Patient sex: M
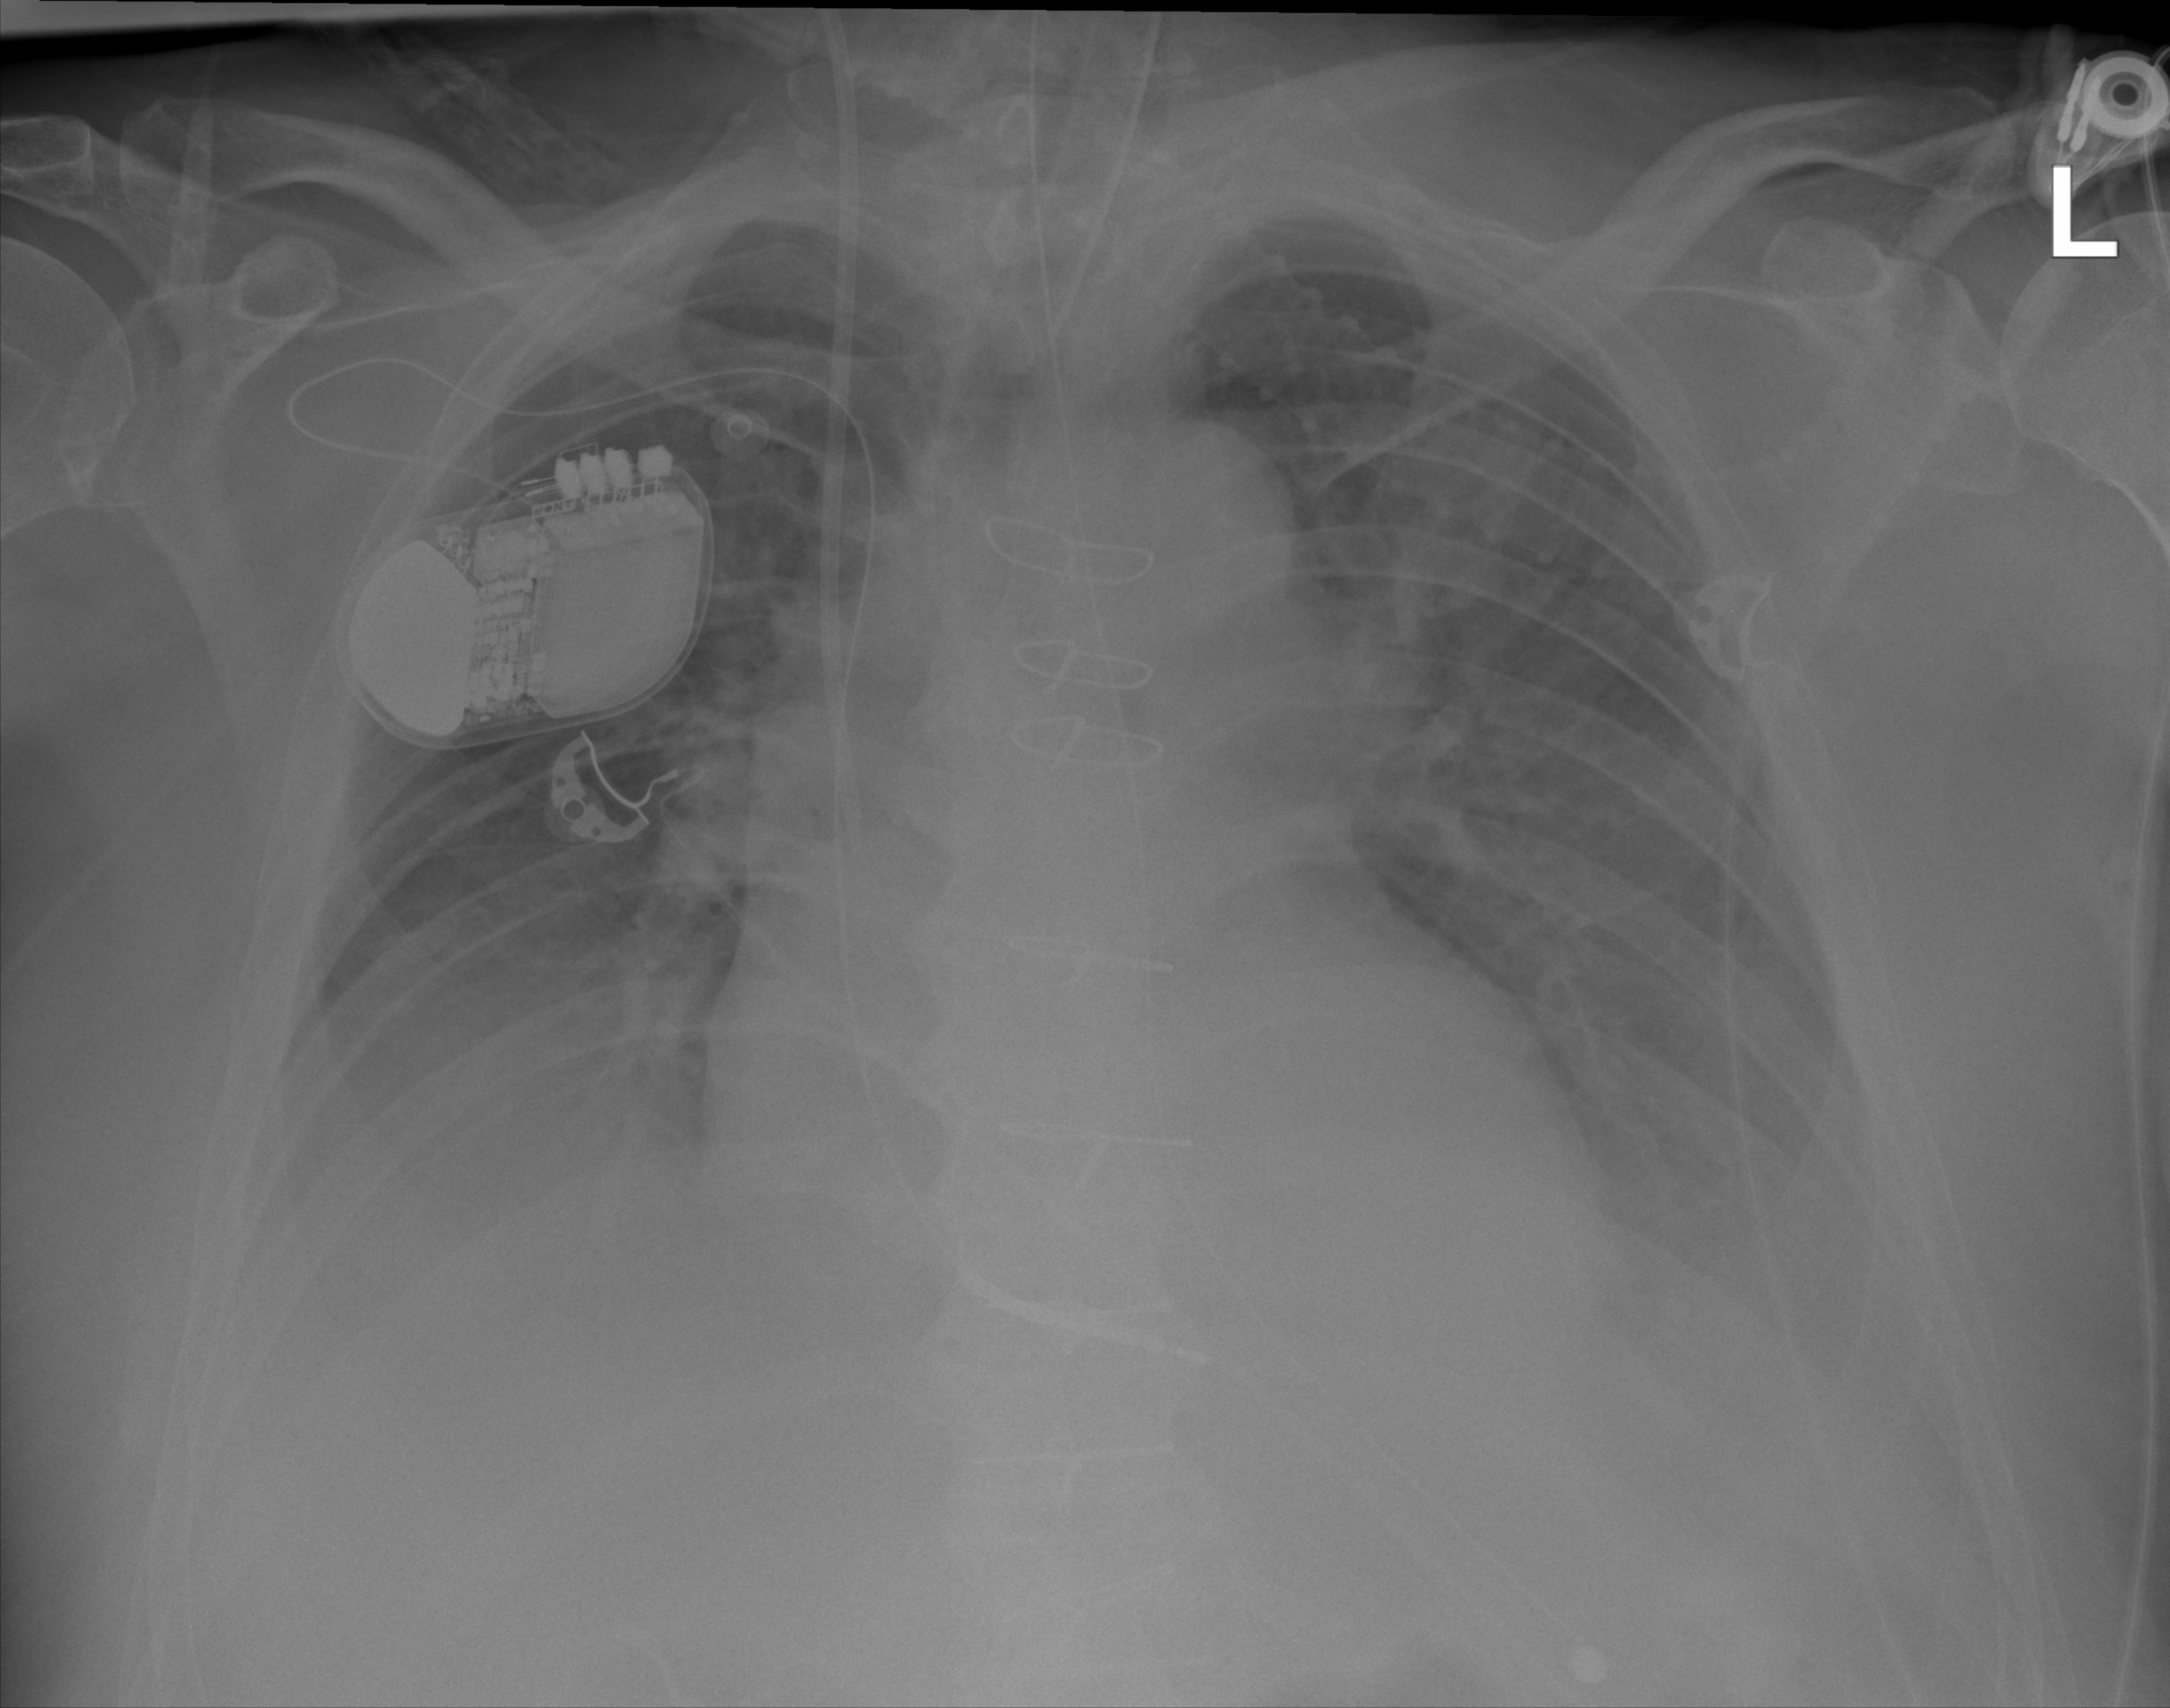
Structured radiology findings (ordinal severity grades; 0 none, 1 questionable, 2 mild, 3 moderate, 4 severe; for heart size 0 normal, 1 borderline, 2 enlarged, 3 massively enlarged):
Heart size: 1
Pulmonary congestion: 3
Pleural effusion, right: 2
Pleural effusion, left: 2
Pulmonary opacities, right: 2
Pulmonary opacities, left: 2
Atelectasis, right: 2
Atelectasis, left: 2